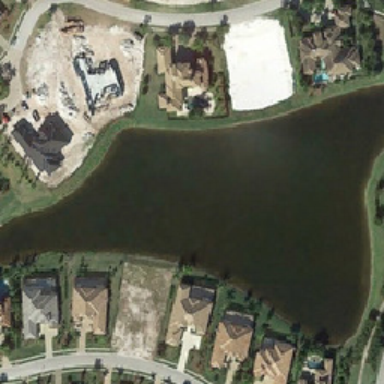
A bottle of green water with several spring green plants and bottles surrounded by several buildings .